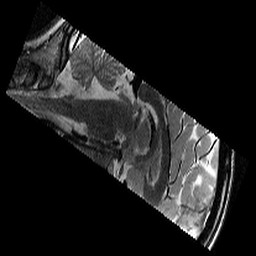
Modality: T2w
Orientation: sagittal
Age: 11
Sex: male
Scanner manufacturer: siemens
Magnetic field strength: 3 T
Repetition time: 9.23 s
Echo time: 0.067 s